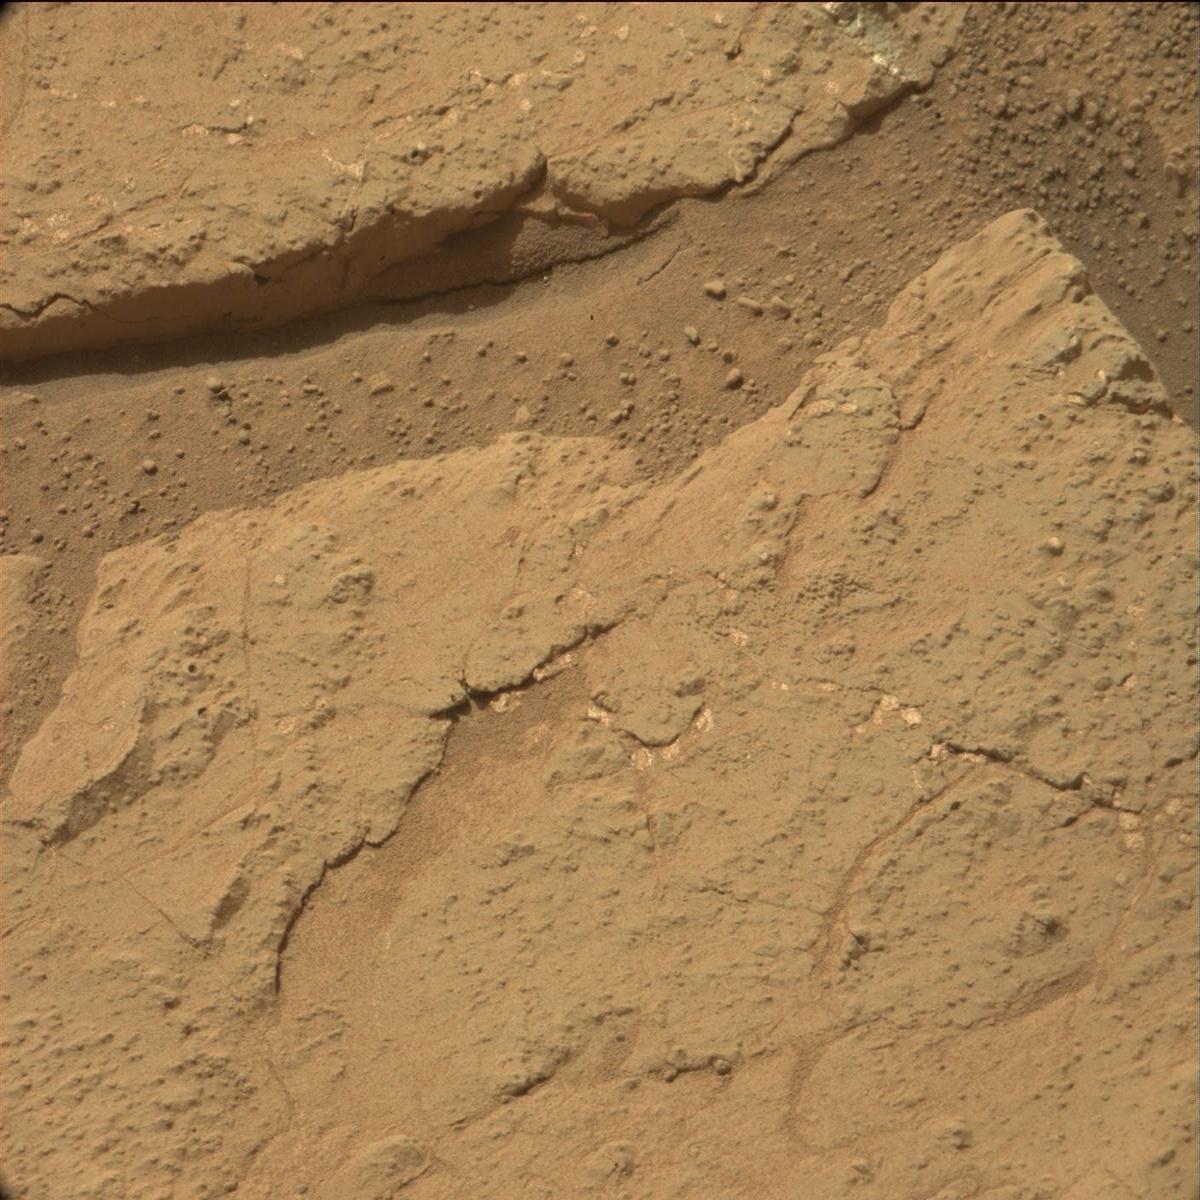
Terrain classes present: Bedrock, Sand / Soil